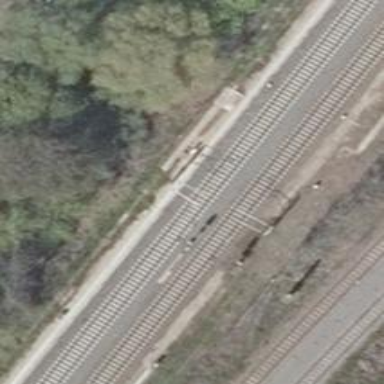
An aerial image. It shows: Milestone along the railway track with catenary mast.